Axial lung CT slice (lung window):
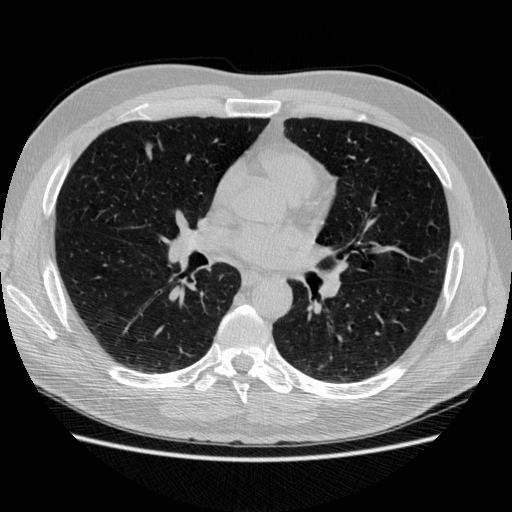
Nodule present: yes
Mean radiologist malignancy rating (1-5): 2.667